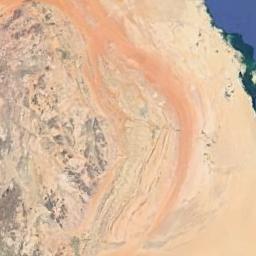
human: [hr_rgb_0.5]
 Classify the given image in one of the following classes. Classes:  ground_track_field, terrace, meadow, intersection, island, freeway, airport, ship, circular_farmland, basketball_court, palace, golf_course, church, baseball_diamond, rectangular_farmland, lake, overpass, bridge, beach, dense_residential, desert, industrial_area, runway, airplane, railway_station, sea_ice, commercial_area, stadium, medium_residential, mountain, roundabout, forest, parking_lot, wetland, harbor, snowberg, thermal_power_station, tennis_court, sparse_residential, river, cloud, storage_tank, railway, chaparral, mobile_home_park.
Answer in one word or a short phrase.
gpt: desert